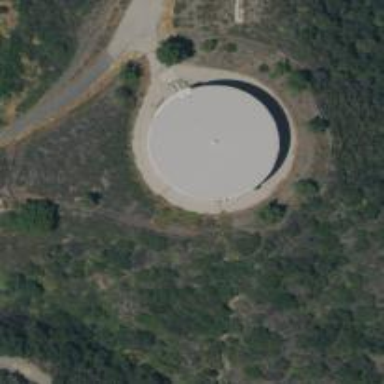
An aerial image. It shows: Covered man-made reservoir.